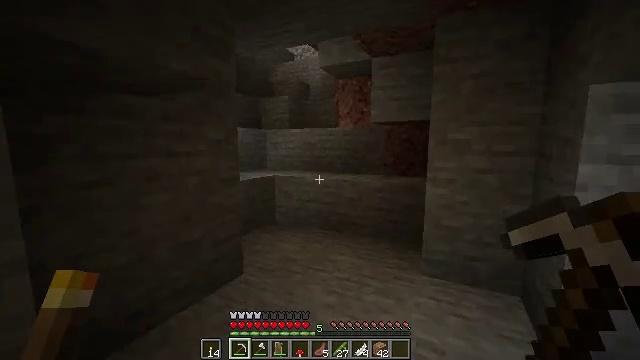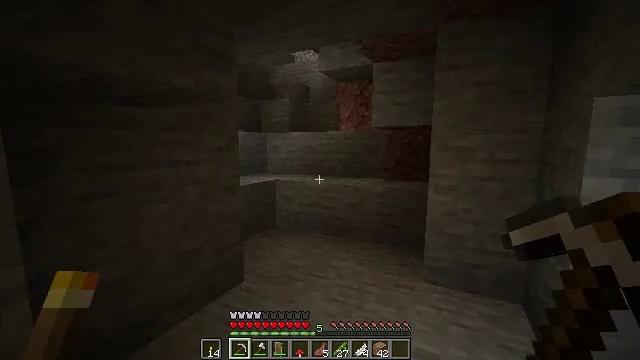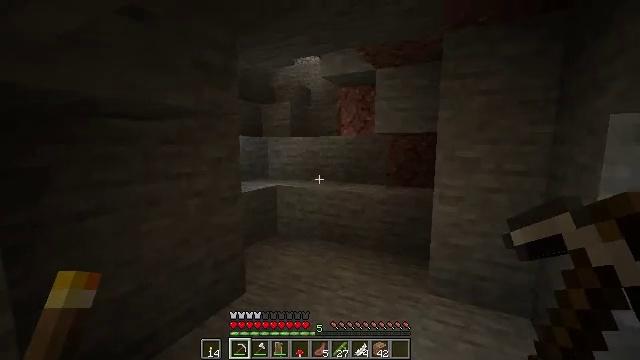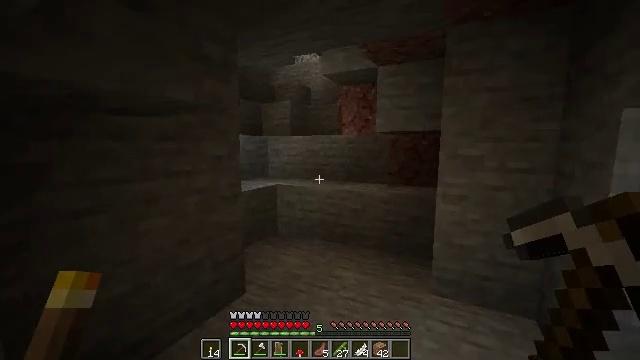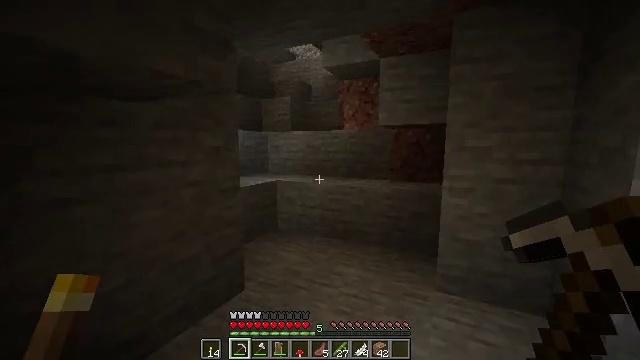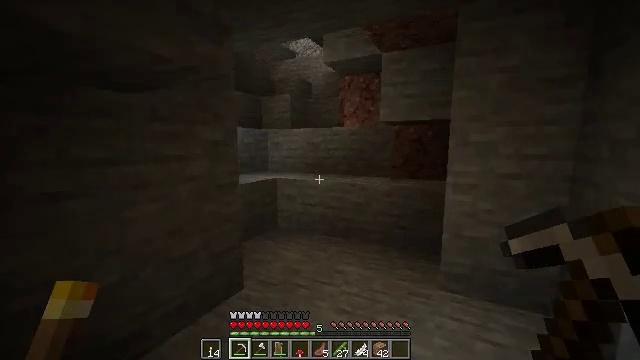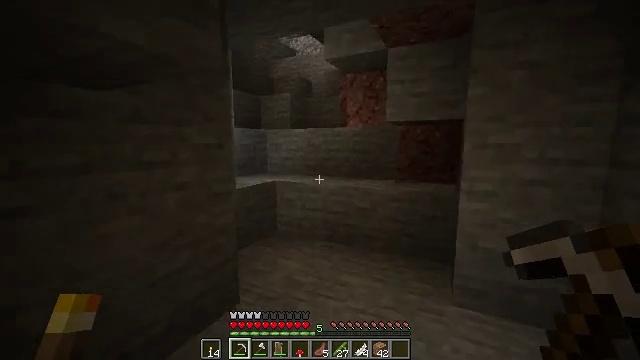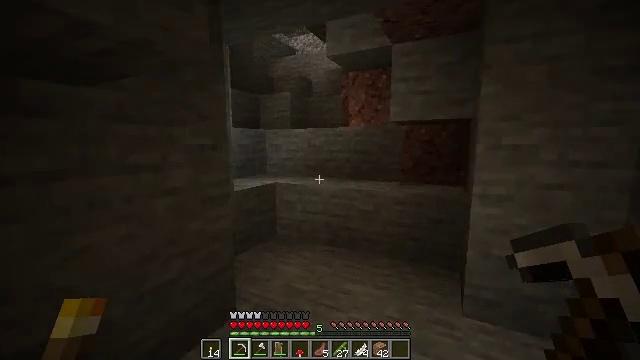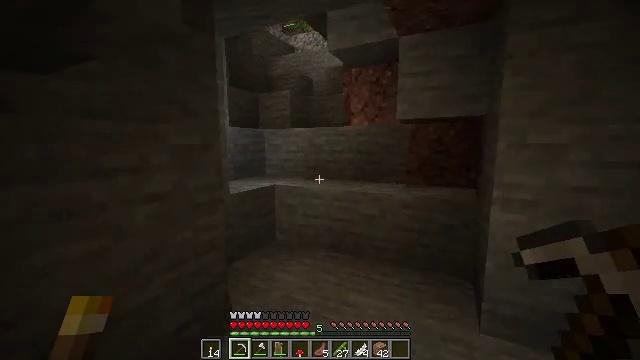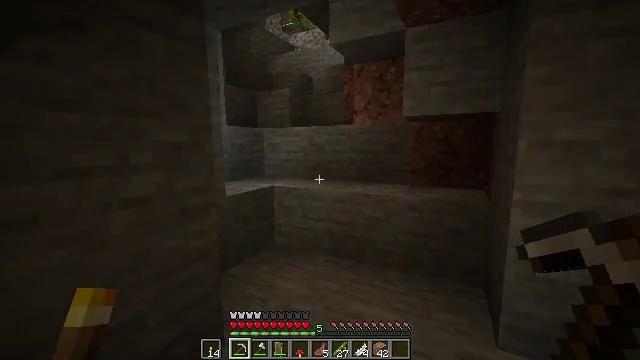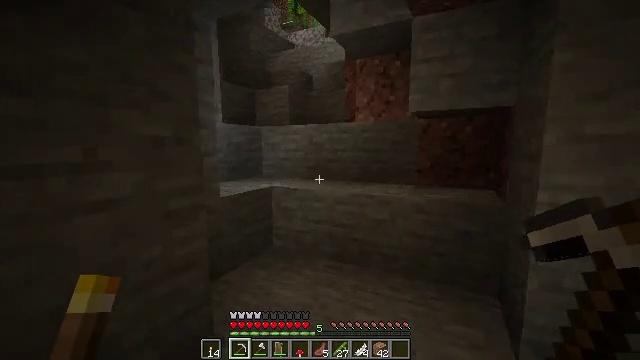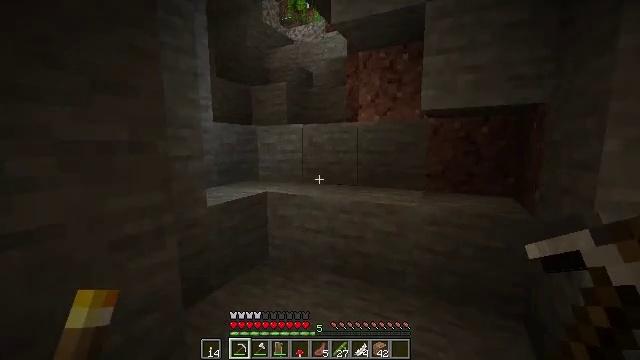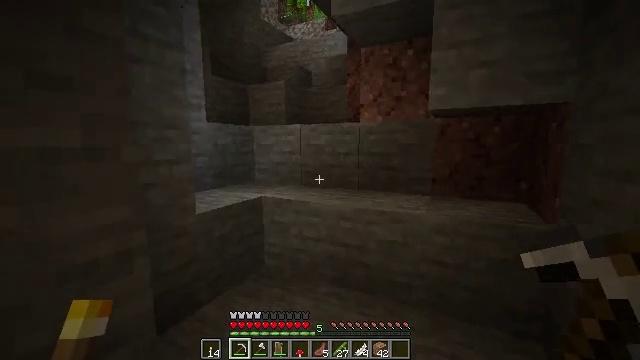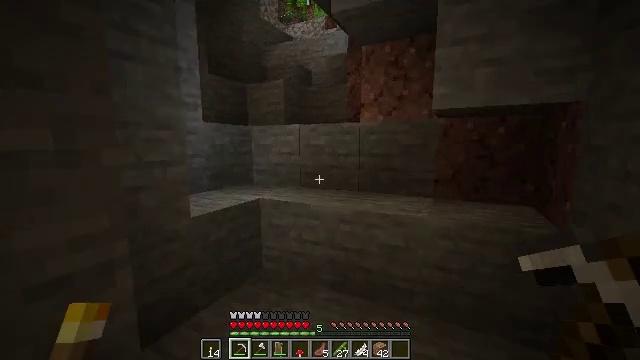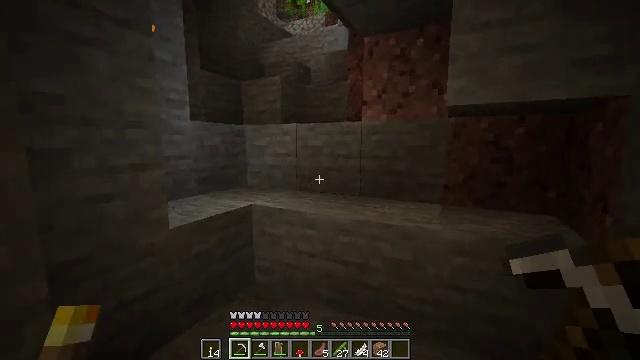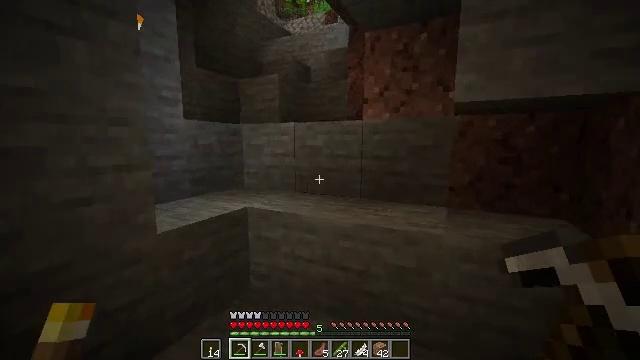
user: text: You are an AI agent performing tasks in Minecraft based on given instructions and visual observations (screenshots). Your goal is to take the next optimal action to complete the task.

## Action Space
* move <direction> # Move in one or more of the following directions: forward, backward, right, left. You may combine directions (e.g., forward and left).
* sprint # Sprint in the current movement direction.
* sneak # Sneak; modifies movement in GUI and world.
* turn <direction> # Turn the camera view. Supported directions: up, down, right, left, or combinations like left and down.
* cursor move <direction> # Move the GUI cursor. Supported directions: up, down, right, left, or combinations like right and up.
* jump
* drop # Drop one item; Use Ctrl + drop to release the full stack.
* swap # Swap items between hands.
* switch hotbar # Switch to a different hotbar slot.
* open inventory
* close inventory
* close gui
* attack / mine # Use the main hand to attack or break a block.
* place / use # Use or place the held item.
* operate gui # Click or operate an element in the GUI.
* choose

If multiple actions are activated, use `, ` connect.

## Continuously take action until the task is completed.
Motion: motion action
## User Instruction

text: Attack bamboo to gather it.
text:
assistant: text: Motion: move forward, jump
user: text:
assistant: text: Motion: move forward, jump
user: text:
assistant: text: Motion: move forward, jump
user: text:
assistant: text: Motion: move forward, jump
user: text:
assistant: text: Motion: move forward, jump
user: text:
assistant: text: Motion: move forward
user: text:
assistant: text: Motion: move forward
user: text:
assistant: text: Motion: move forward
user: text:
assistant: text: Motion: move forward
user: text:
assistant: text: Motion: move forward
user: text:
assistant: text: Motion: move forward
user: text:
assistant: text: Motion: move forward
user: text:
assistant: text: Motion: move forward
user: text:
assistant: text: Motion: move forward
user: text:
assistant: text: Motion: move forward
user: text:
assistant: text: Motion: move forward
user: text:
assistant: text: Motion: move forward, turn left and up
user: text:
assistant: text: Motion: move forward, turn left and up
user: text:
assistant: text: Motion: move forward
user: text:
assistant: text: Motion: move forward
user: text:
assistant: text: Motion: move forward
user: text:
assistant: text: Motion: move forward
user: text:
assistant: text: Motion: move forward
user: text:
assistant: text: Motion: move forward, turn right
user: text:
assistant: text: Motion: move forward, turn right
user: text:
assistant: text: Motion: move forward, jump
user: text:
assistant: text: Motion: move forward, jump
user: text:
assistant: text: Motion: move forward, turn right, jump
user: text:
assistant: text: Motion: move forward, jump
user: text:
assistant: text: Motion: move forward, turn right, jump